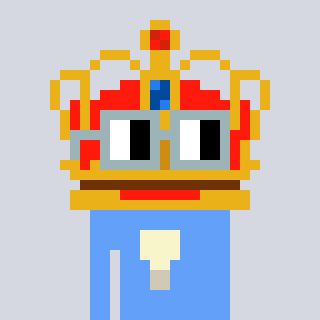
a pixel art character with square dark gray glasses, a crown-shaped head and a blue-colored body on a cool background